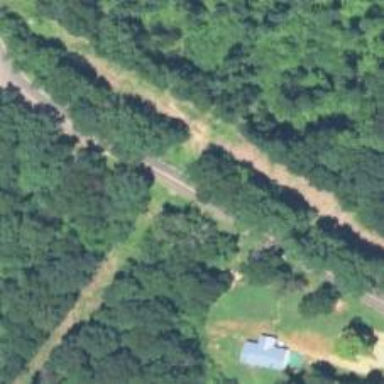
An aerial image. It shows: Tertiary road.